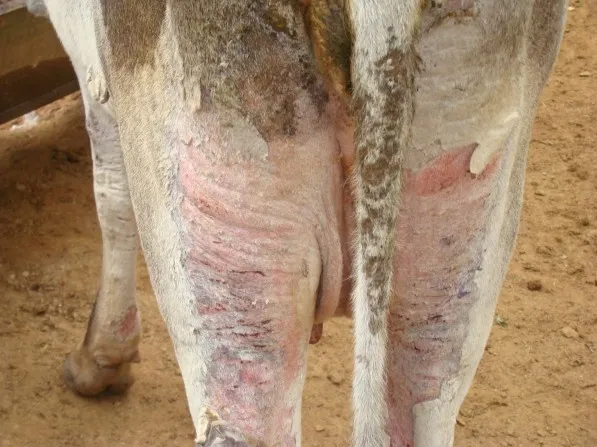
Crossbred cow 17 days after the attack swarm of bees. Observe the necrosis and detachment of skin on the hind limbs.
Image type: medical_photograph (skin_photograph)